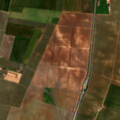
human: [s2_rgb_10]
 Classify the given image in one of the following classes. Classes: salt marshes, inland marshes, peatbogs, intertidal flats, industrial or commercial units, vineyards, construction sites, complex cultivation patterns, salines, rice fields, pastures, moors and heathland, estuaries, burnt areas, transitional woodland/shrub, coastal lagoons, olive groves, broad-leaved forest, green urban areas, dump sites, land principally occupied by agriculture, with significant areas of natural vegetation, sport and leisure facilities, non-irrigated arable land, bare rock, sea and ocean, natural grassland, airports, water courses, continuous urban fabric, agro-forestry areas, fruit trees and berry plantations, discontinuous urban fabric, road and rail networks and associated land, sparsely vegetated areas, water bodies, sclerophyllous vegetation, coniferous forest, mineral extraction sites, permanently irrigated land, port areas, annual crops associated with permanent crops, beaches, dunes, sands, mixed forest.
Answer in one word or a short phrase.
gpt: continuous urban fabric